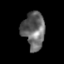
Tissue: skin
Cell type: Epithelial cells
Senescence score: 0.2551
Nuclear area (px): 809
Mean DAPI intensity: 102.37